The plot is a Hilbert-envelope spectrum of a rotating bearing's acceleration signal, annotated with the bearing's characteristic defect frequencies. What is the most likely bearing condition (normal, inner_race, outer_race, ball)?
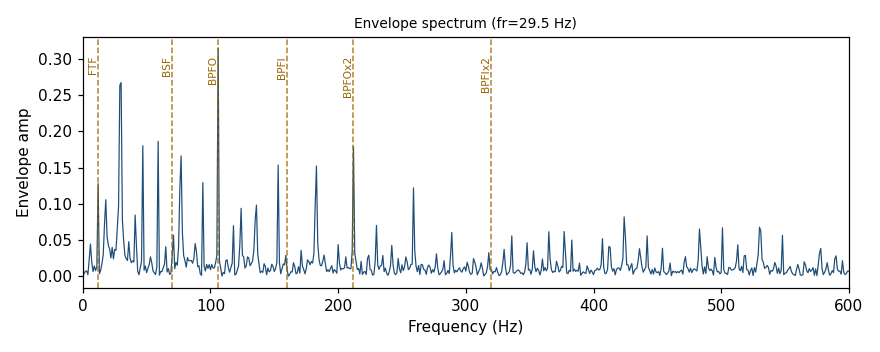
Answer: outer_race